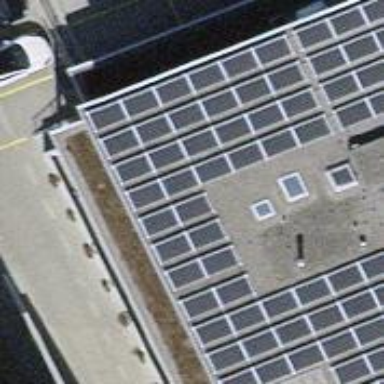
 consisting of solar photovoltaic panels."